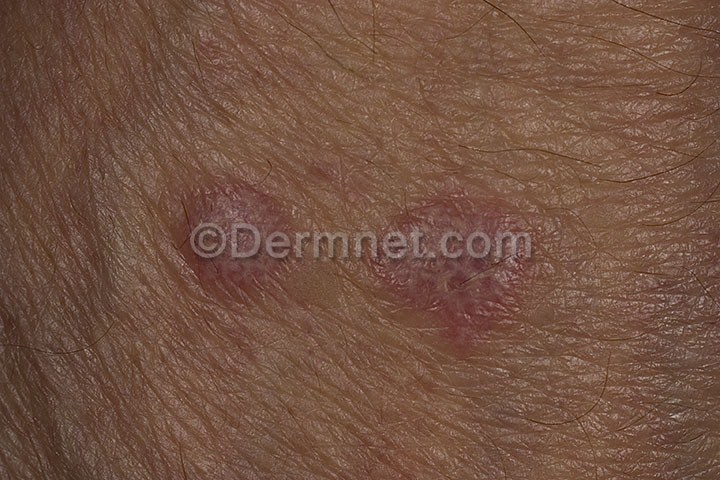
Disease: Psoriasis pictures Lichen Planus and related diseases